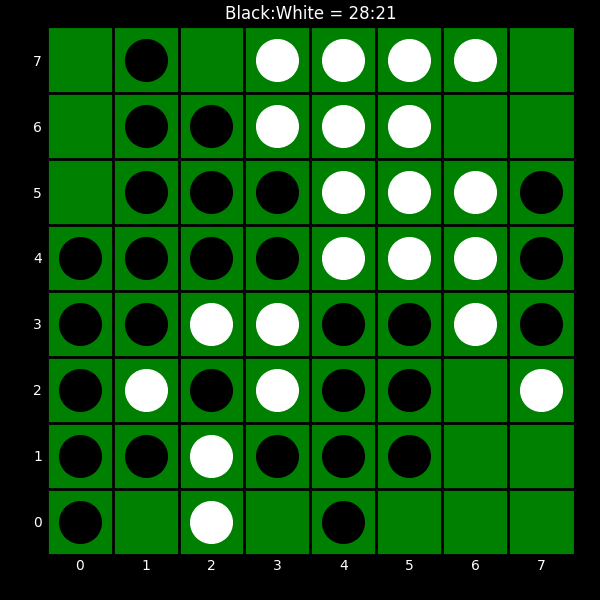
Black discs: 28
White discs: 21